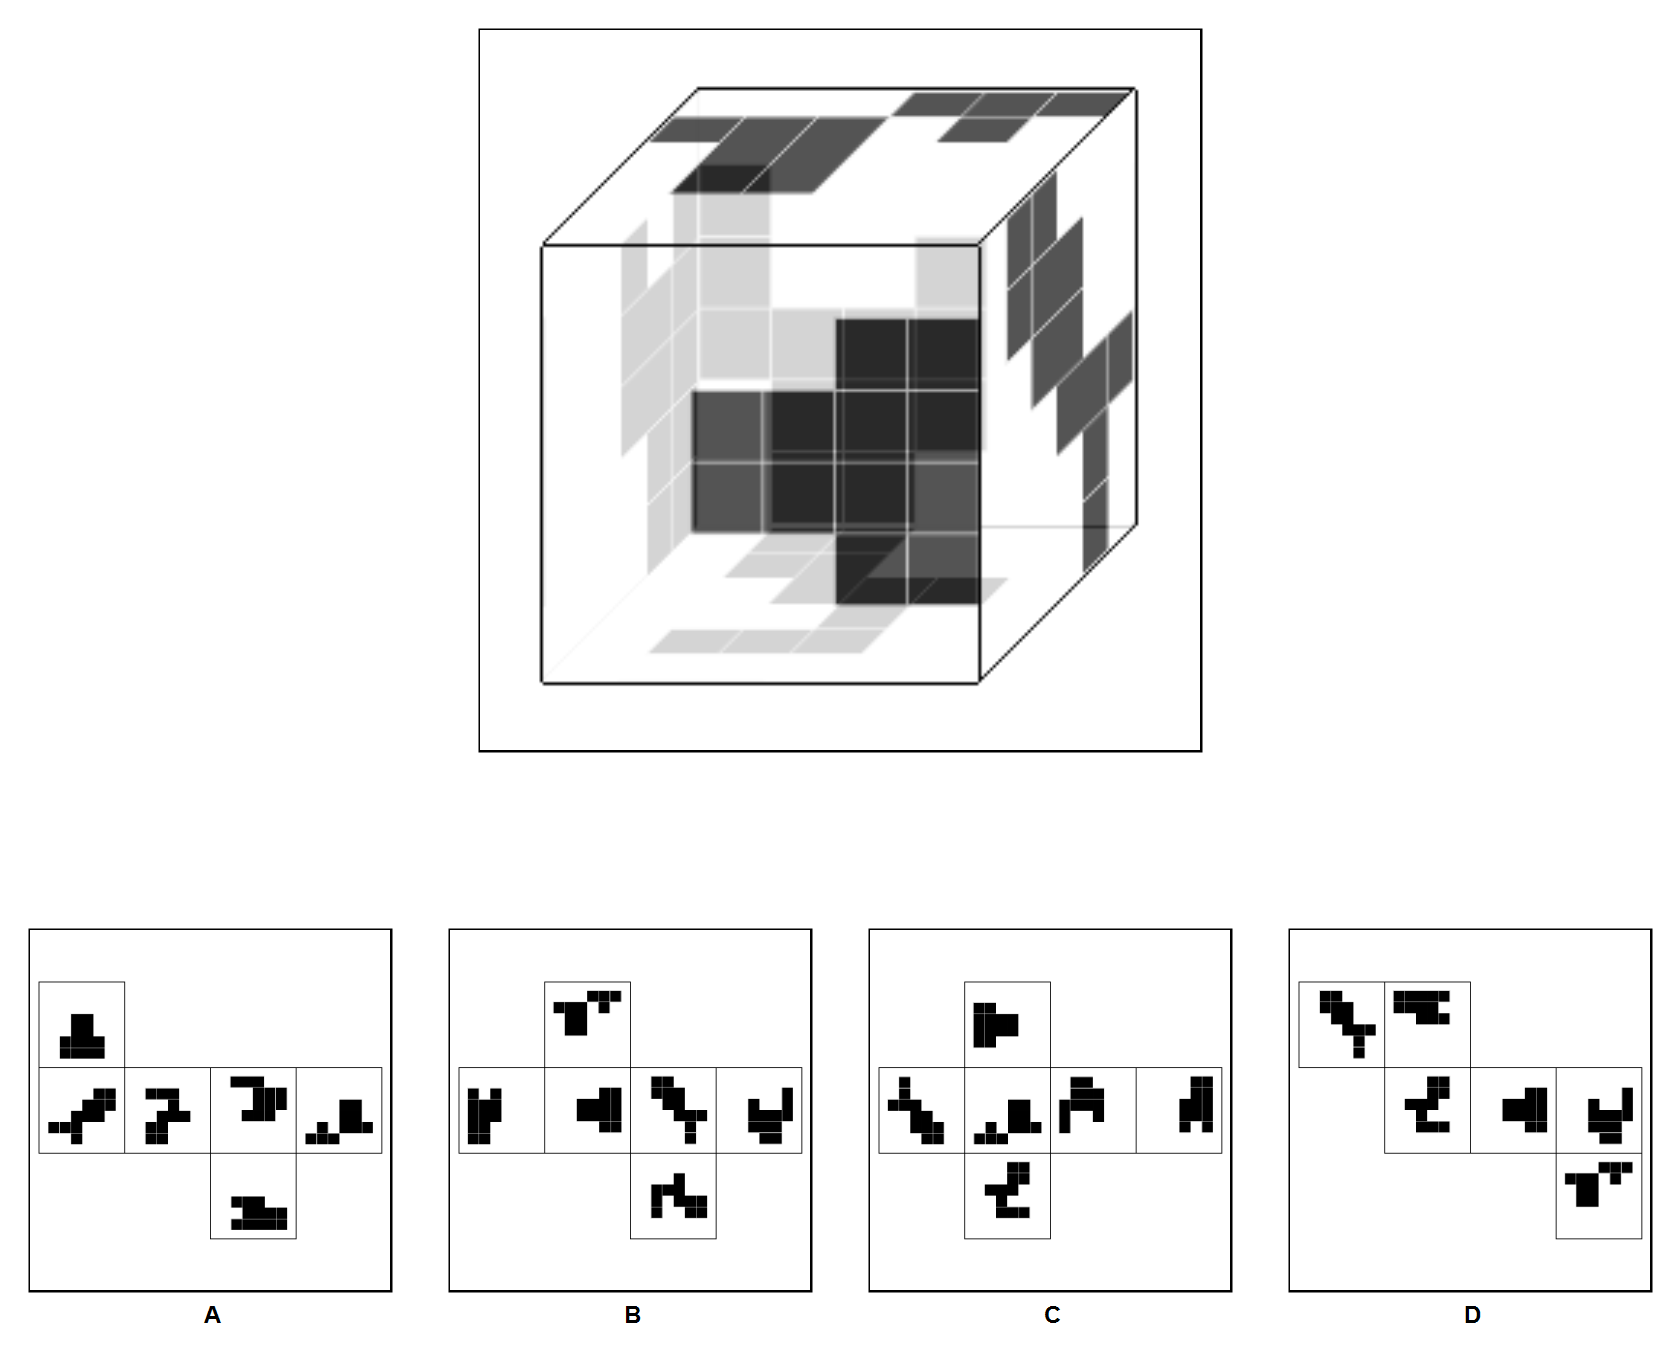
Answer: B